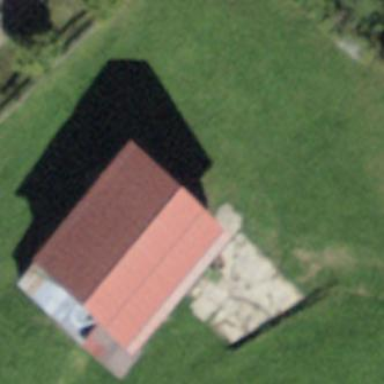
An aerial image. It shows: Barn.